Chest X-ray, AP view. Patient: 45 years old, sex F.
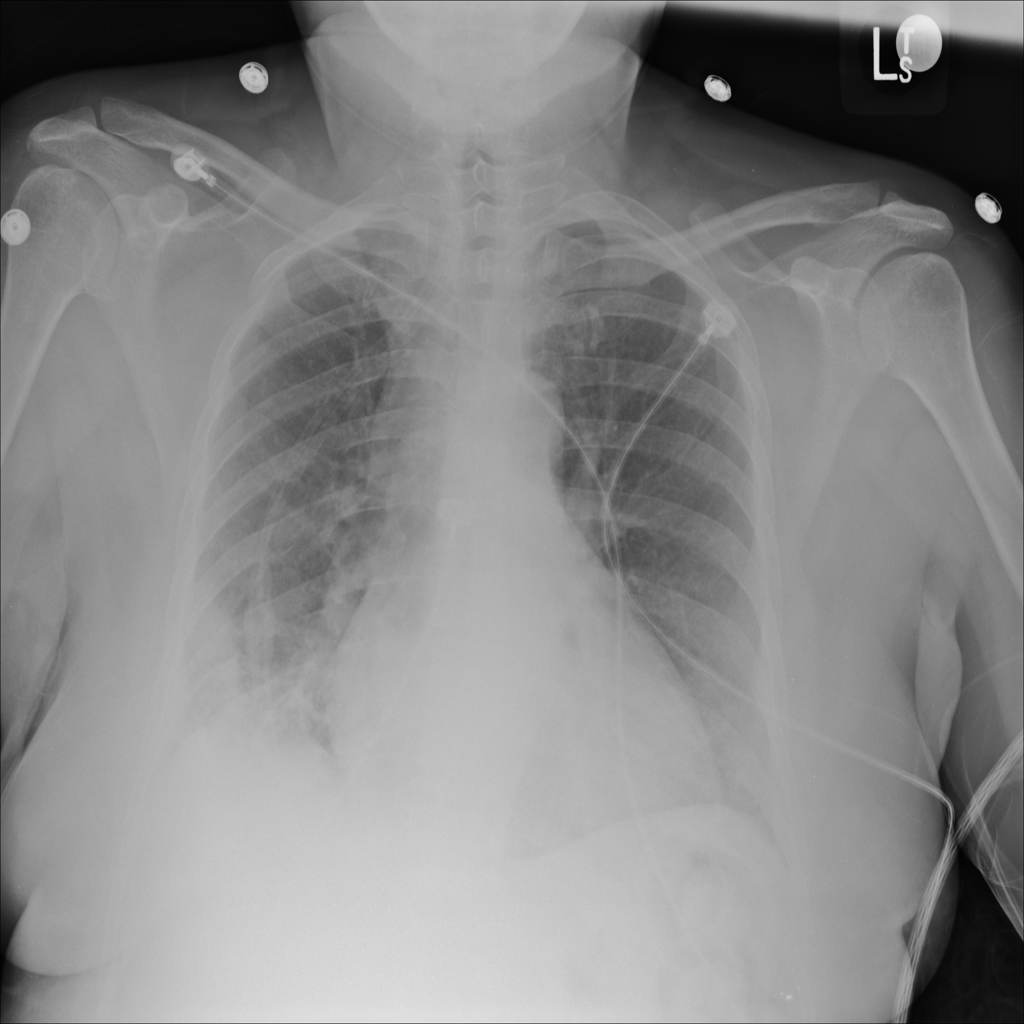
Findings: No Finding